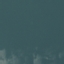
Label: SeaLake